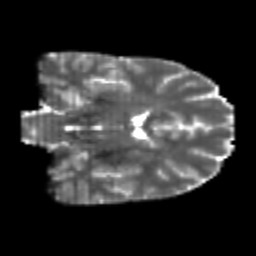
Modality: T2w
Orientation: coronal
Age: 22
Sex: male
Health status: healthy
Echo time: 0.074 s